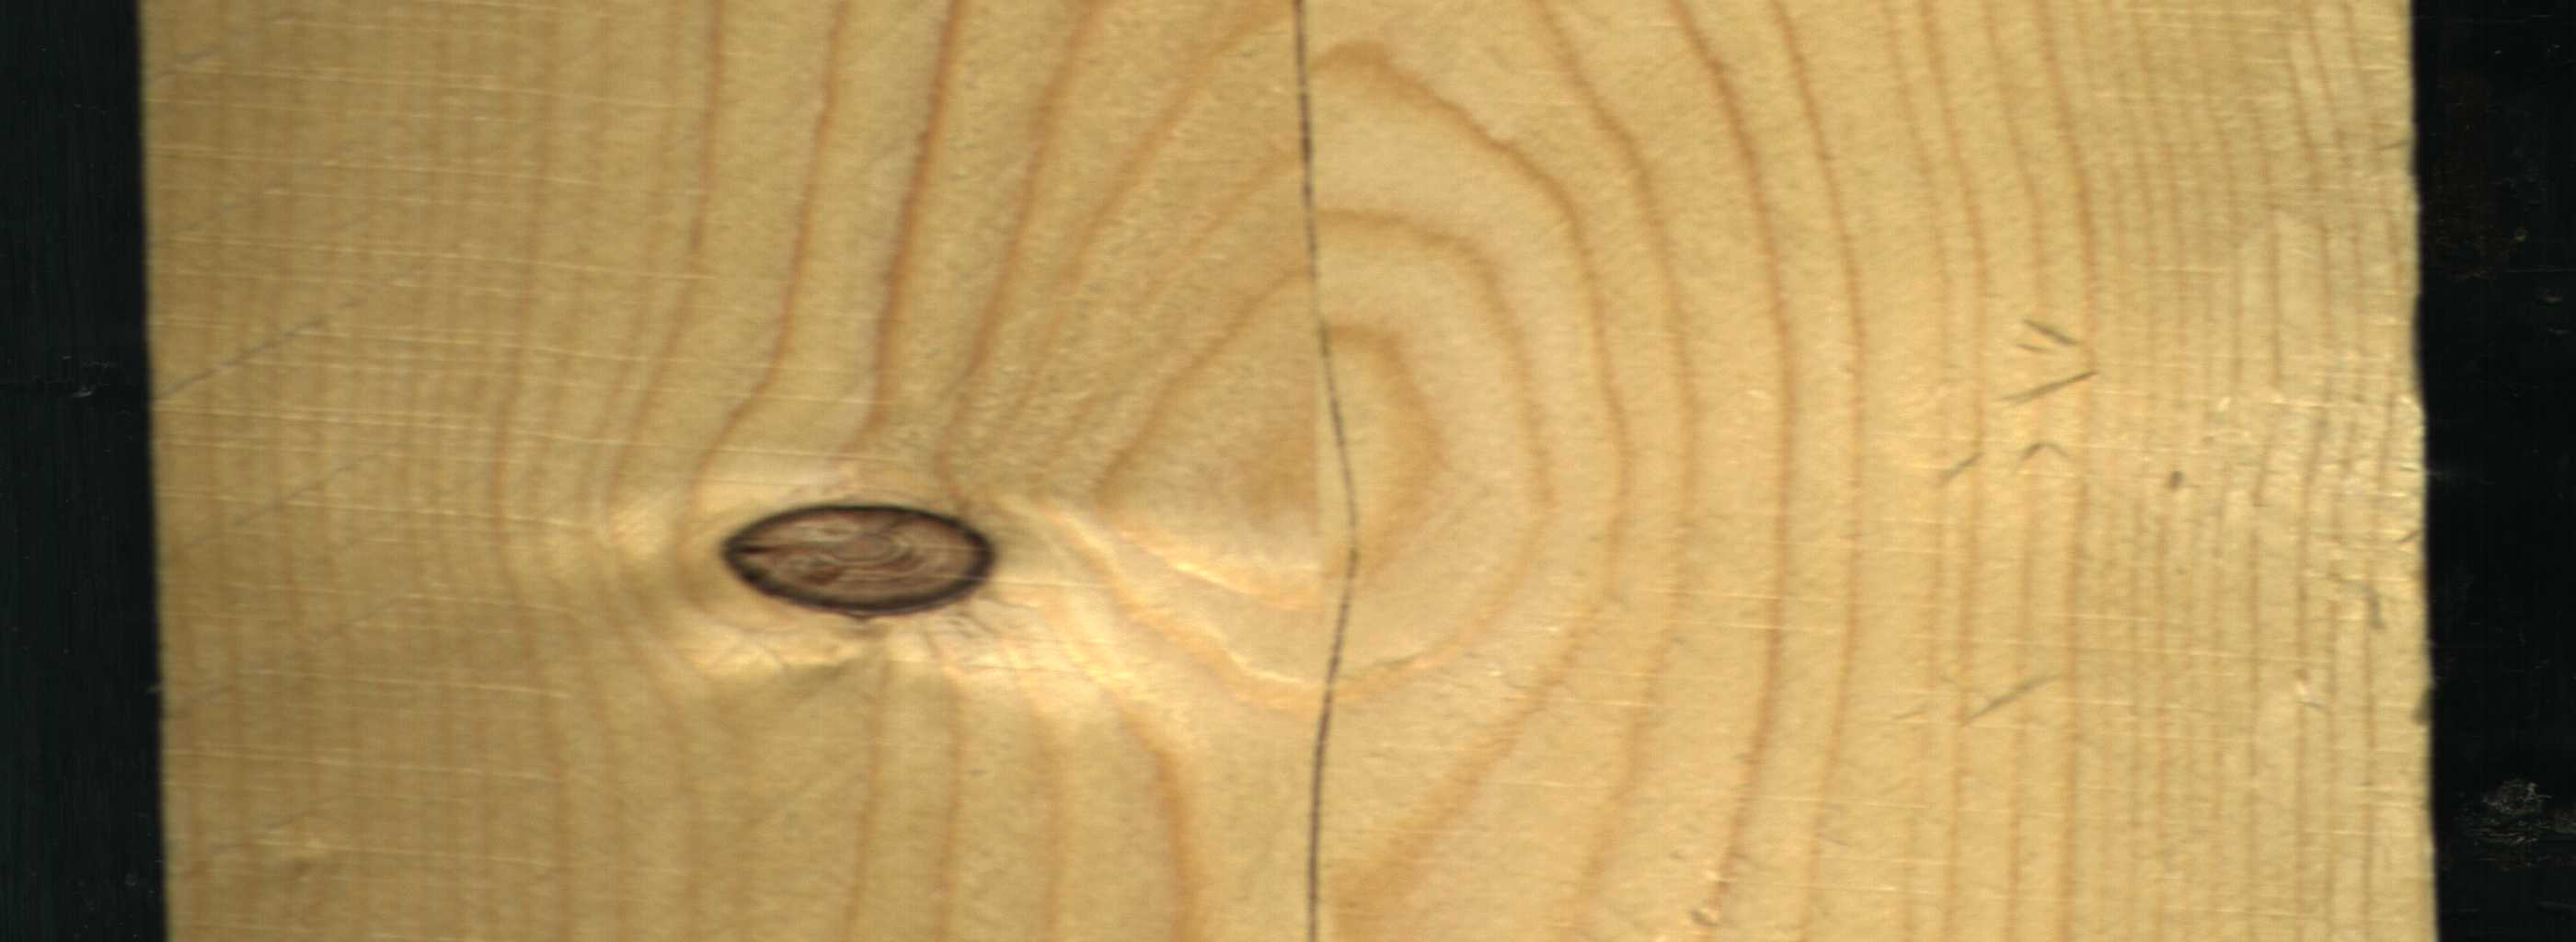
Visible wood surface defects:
Crack
Dead_Knot